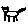
Label: cat